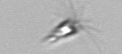
Label: Calciopappus